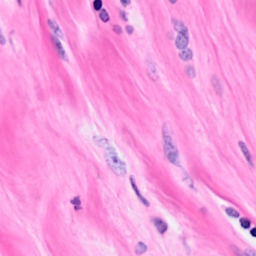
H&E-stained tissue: Breast